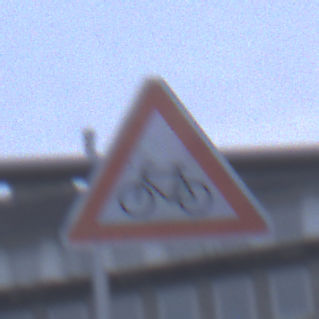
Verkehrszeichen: RadverkehrRechts
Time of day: SunriseSunset
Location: Outdoor (Urban)
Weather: PartlyCloudy
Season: NotSpecified
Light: Natural